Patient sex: F
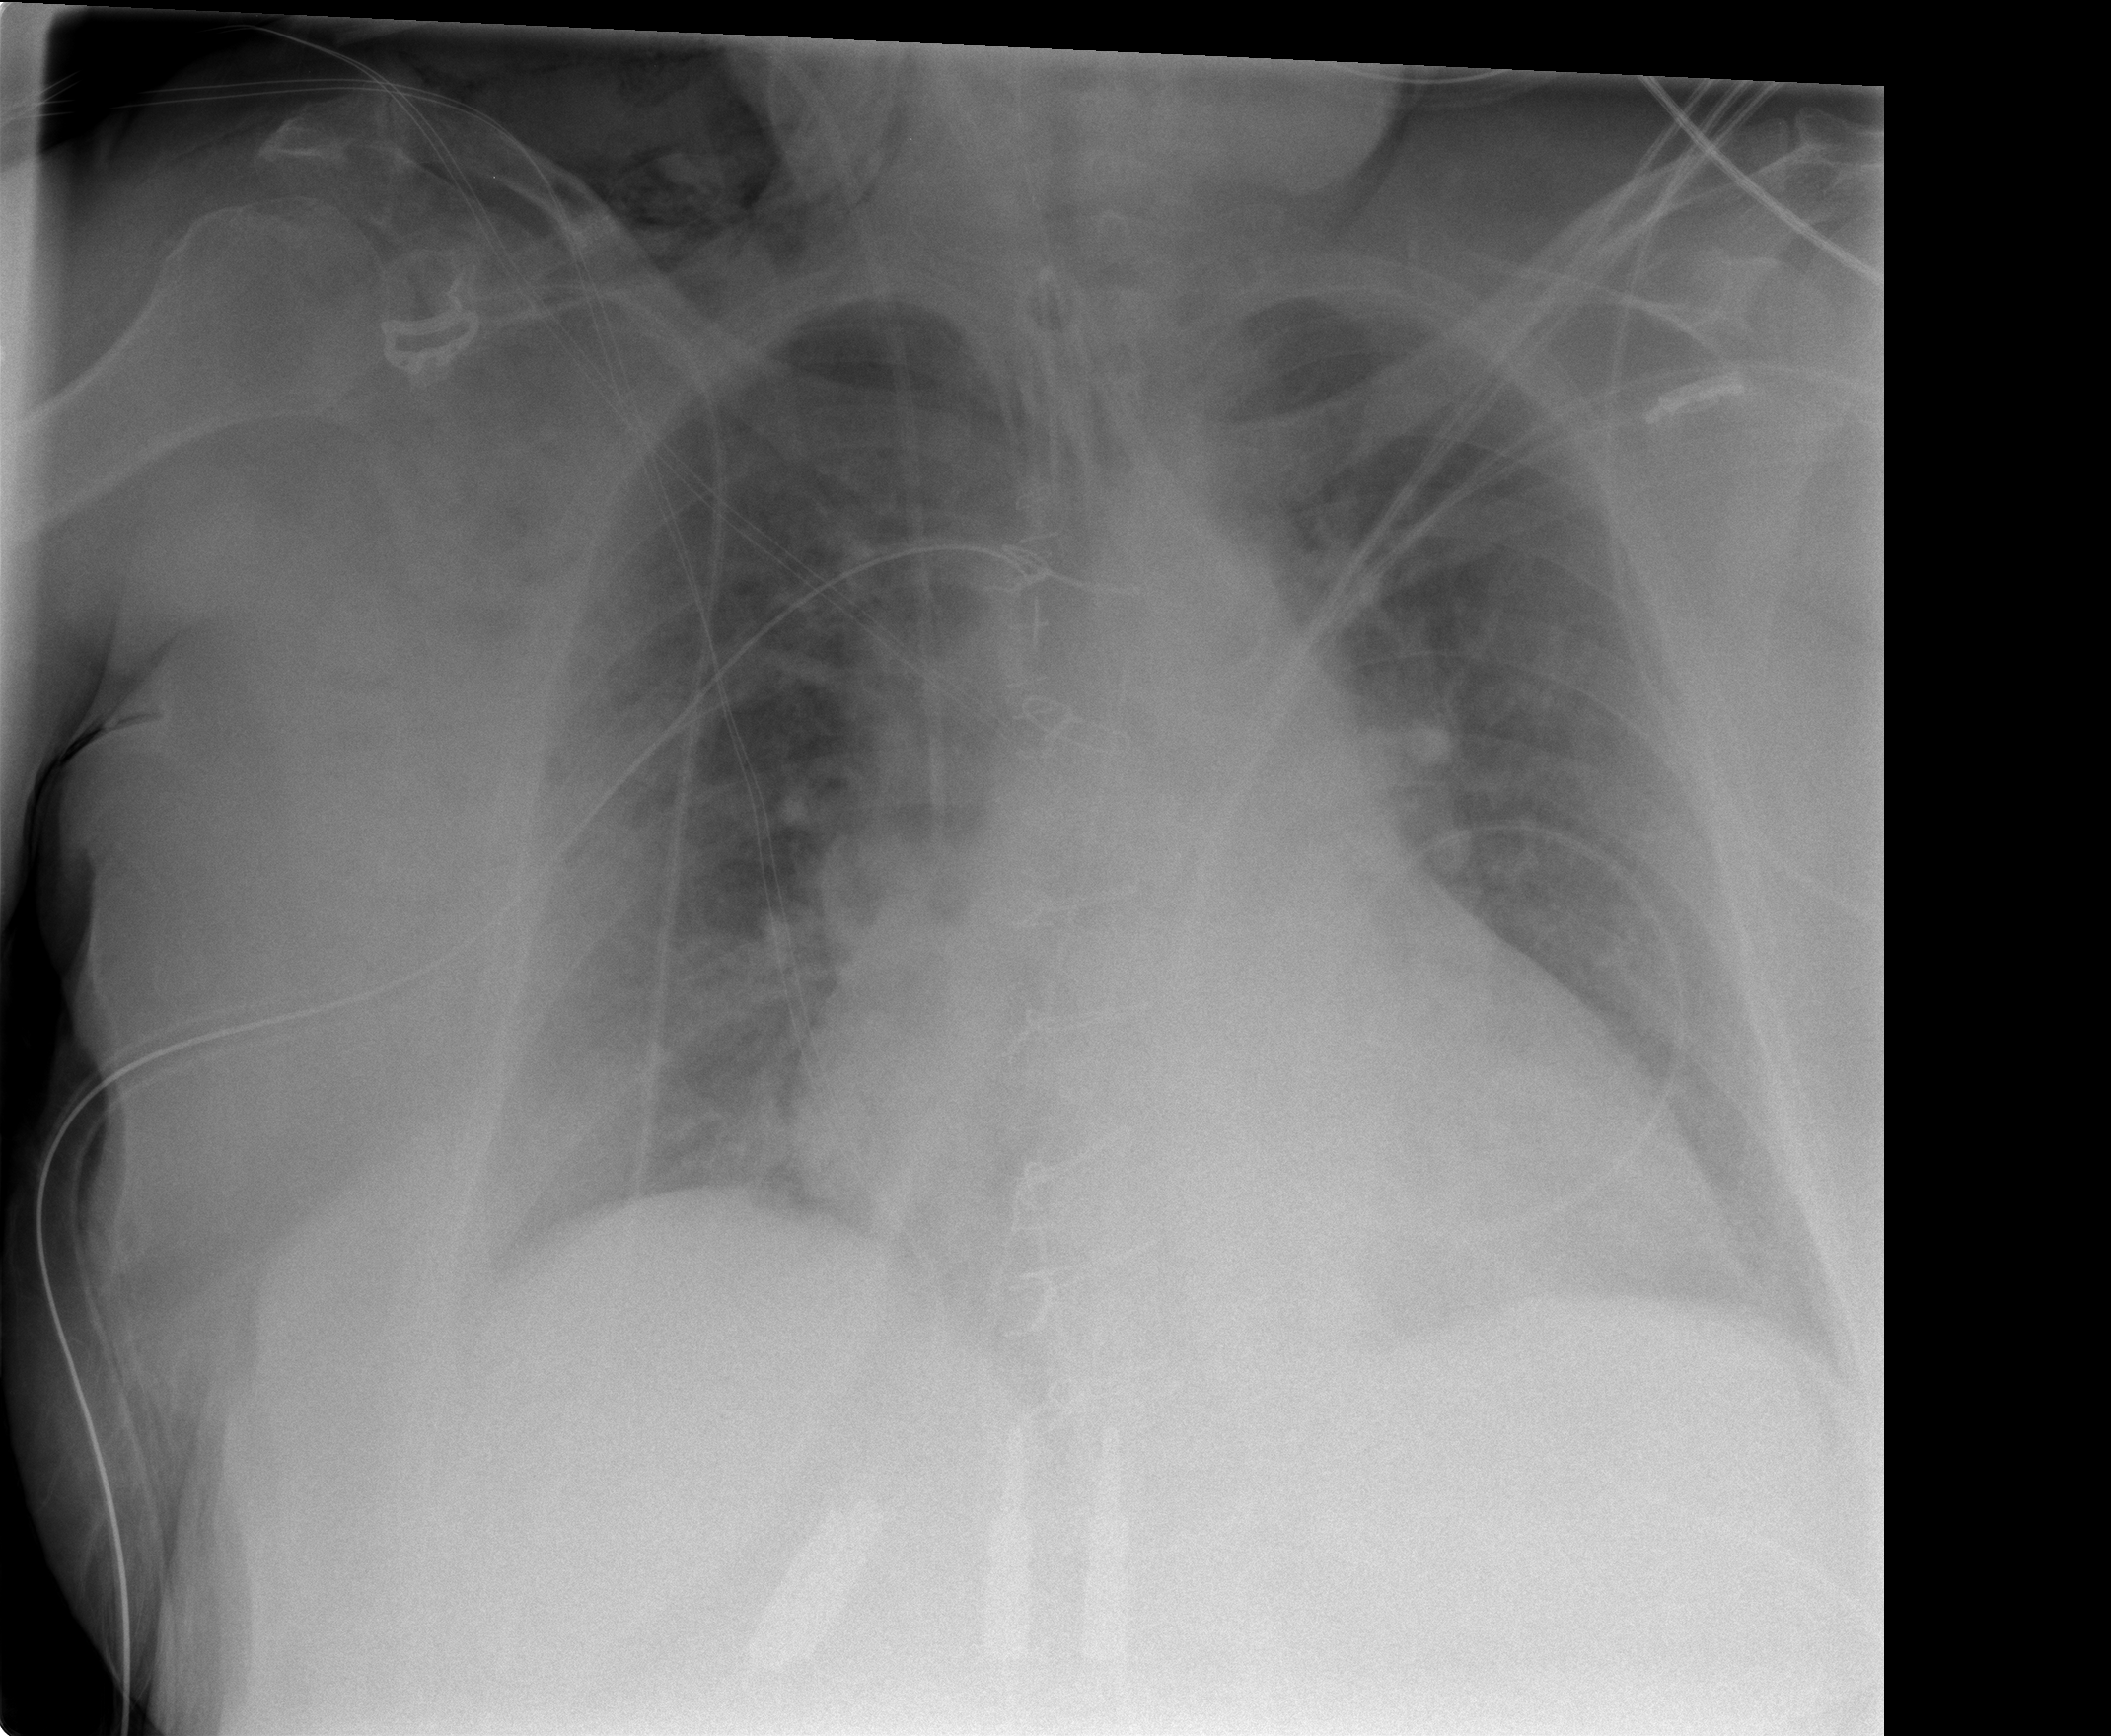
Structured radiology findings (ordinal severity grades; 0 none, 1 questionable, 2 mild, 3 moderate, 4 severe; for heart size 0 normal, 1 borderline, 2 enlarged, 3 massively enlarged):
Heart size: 2
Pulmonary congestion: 2
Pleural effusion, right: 2
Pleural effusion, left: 2
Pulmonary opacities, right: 2
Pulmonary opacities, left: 0
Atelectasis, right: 2
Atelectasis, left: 2